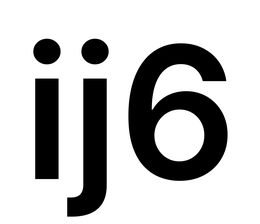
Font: Inter_SemiBold